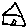
Label: house